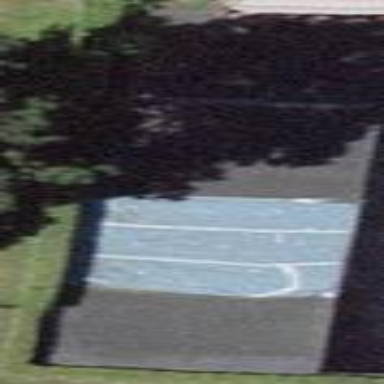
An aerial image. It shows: Garage building.